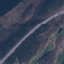
Land use / land cover: Highway